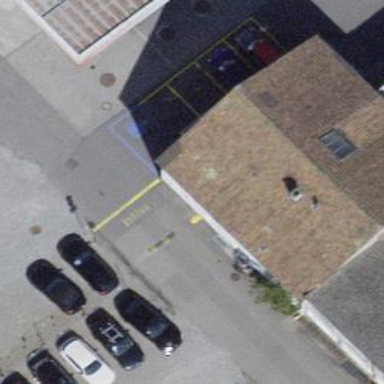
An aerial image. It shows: Charging station.